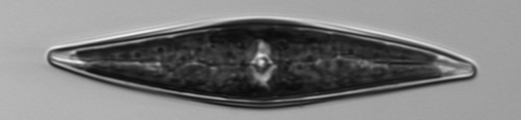
Label: Pleurosigma